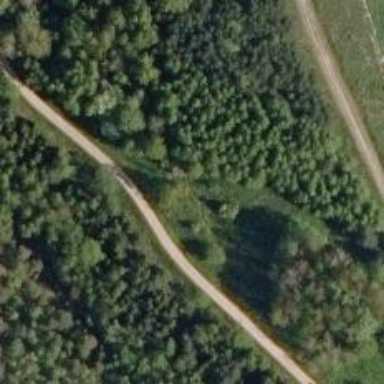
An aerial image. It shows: Path.